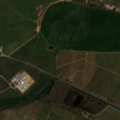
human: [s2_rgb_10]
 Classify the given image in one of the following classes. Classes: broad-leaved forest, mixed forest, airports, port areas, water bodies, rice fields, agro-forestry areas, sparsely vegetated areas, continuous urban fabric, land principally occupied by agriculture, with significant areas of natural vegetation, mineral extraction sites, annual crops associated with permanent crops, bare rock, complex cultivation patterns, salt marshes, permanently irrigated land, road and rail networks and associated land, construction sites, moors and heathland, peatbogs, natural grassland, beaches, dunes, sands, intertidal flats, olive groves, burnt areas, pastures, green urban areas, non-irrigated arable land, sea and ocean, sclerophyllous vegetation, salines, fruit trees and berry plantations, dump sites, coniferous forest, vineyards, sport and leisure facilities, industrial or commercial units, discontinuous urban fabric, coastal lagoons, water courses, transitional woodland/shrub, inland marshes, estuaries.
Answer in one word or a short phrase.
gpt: non-irrigated arable land, permanently irrigated land, vineyards, complex cultivation patterns